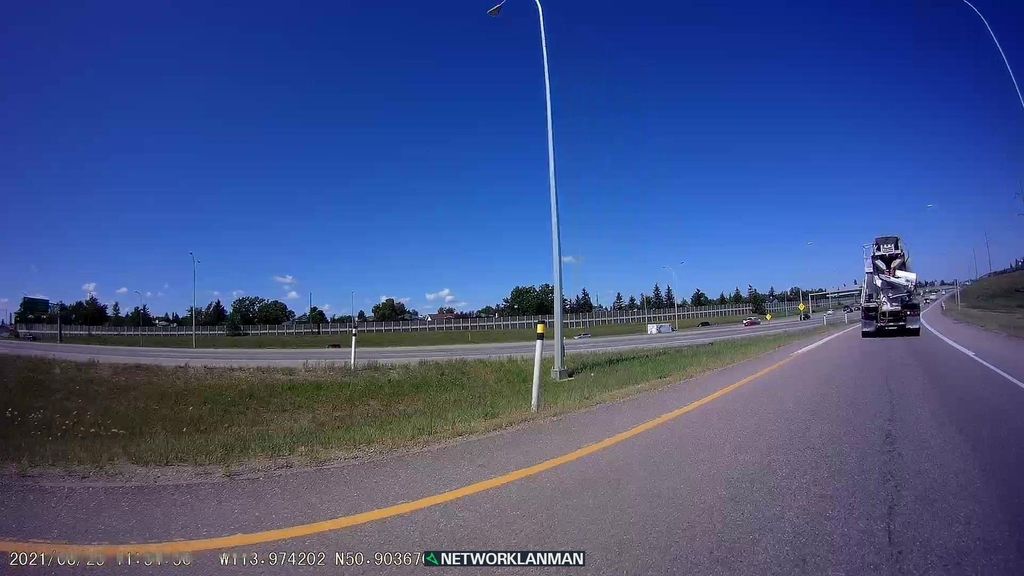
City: calgary